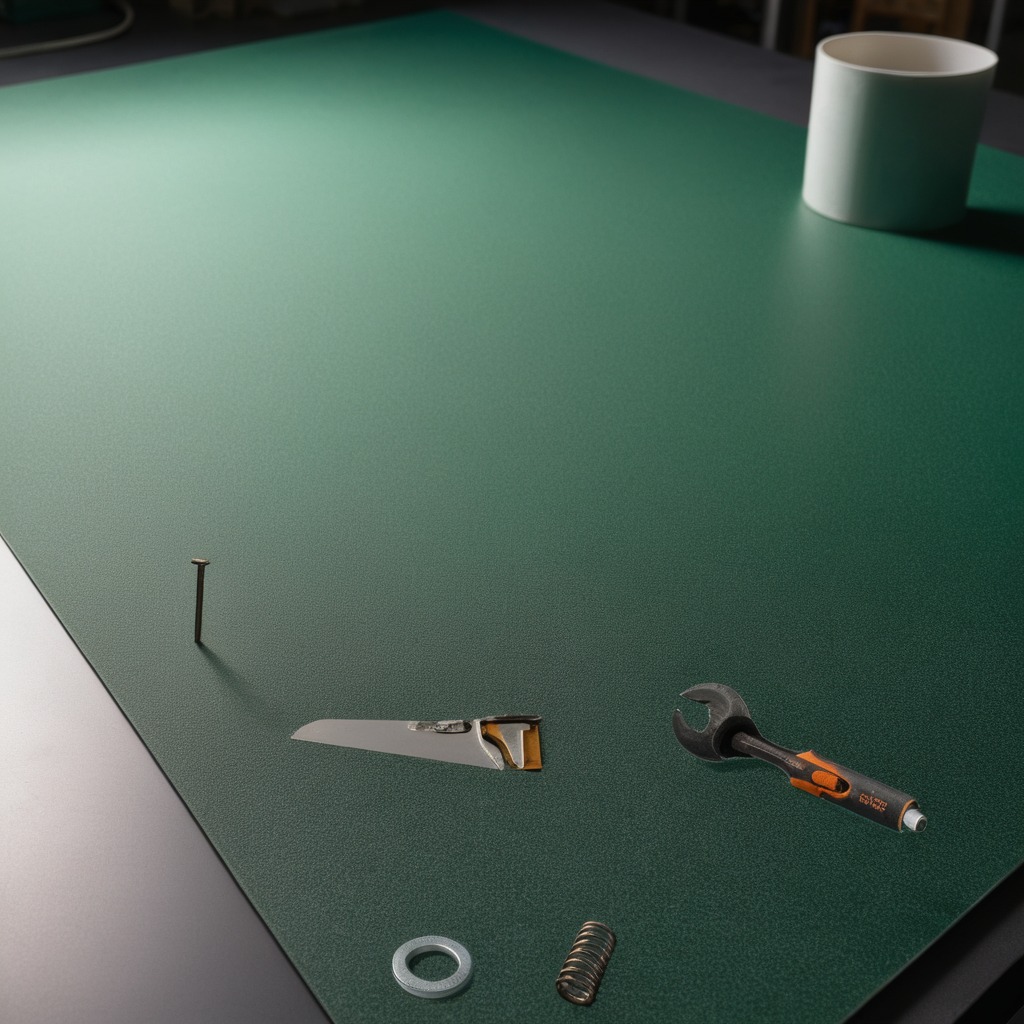
A flat metal washer, an iron nail, a coiled metal spring, a handheld metal saw, and a wrench are lying on the clean granite tabletop inside a workshop under bright overhead lighting crisp shadows high clarity worn but beneath the mat.